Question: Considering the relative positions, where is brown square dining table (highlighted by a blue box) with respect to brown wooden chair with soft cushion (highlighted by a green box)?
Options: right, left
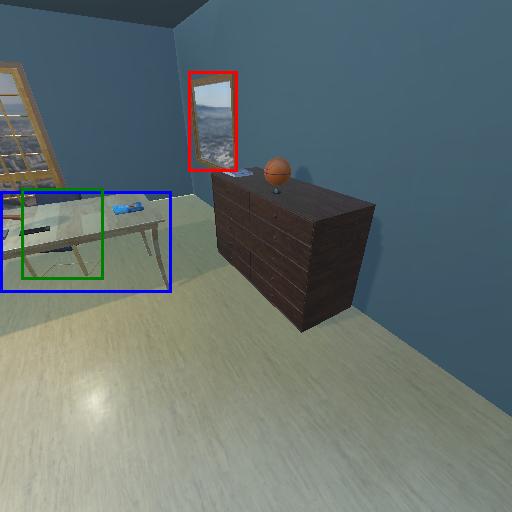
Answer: right